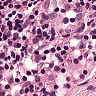
Metastatic tissue present: no